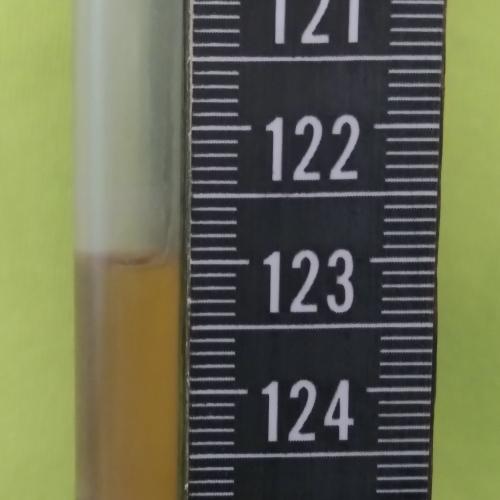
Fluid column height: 123.0 cm